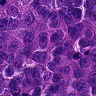
Metastatic tissue present: yes